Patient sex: F
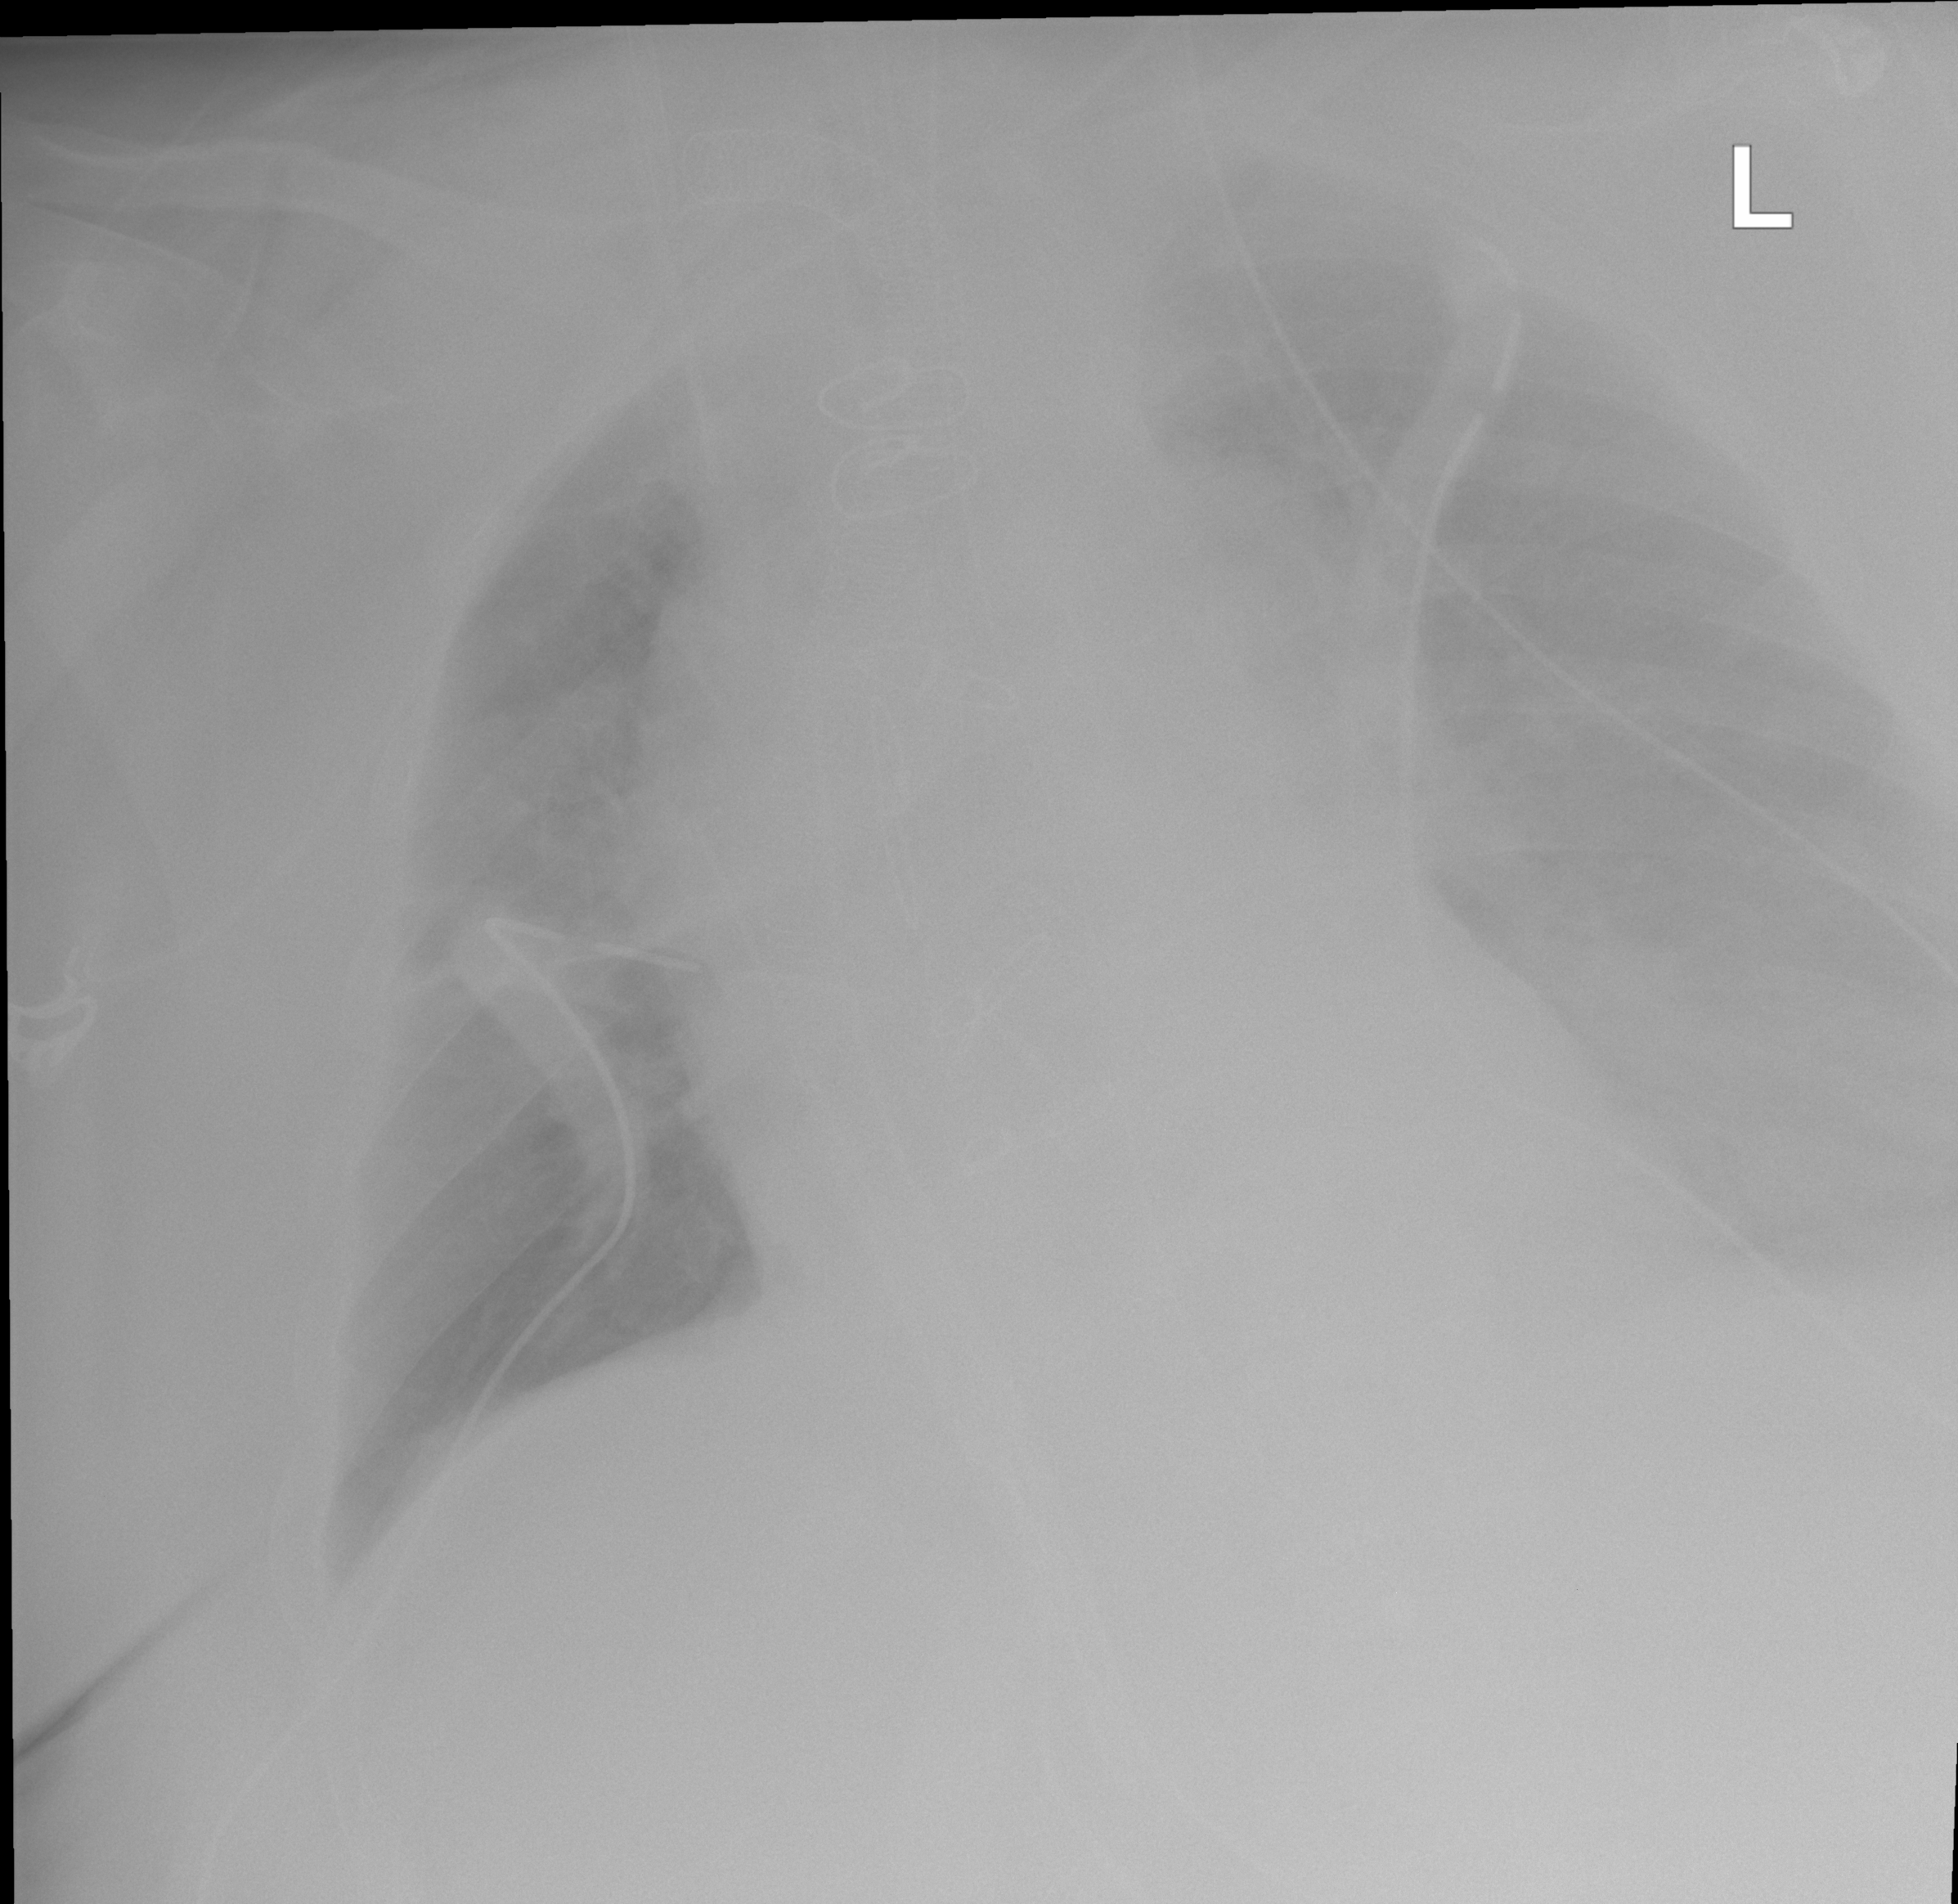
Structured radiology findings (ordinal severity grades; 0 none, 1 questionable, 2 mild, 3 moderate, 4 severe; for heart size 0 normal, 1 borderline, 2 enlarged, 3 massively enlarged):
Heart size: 2
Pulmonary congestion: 2
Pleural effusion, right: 0
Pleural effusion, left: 2
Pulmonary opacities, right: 0
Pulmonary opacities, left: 0
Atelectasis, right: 0
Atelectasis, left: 2